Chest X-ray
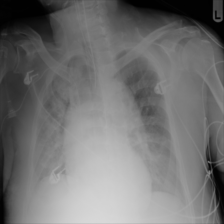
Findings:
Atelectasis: negative
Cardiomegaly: negative
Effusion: positive
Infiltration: negative
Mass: negative
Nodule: negative
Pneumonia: negative
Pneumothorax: negative
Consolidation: positive
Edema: negative
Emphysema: negative
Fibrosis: negative
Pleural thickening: negative
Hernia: negative